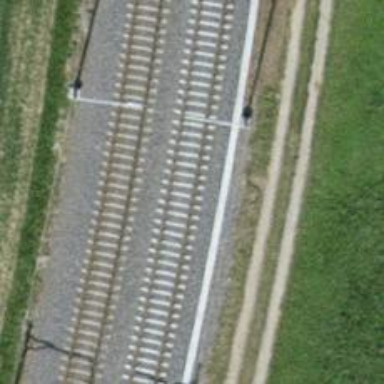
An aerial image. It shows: Single railway track with electrification through contact line.